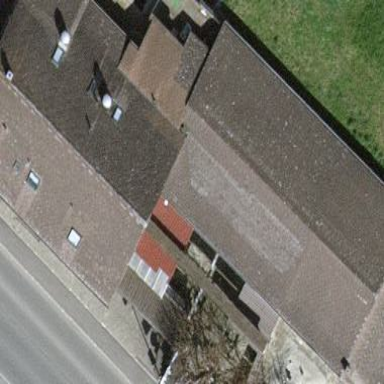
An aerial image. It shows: Restaurant building.